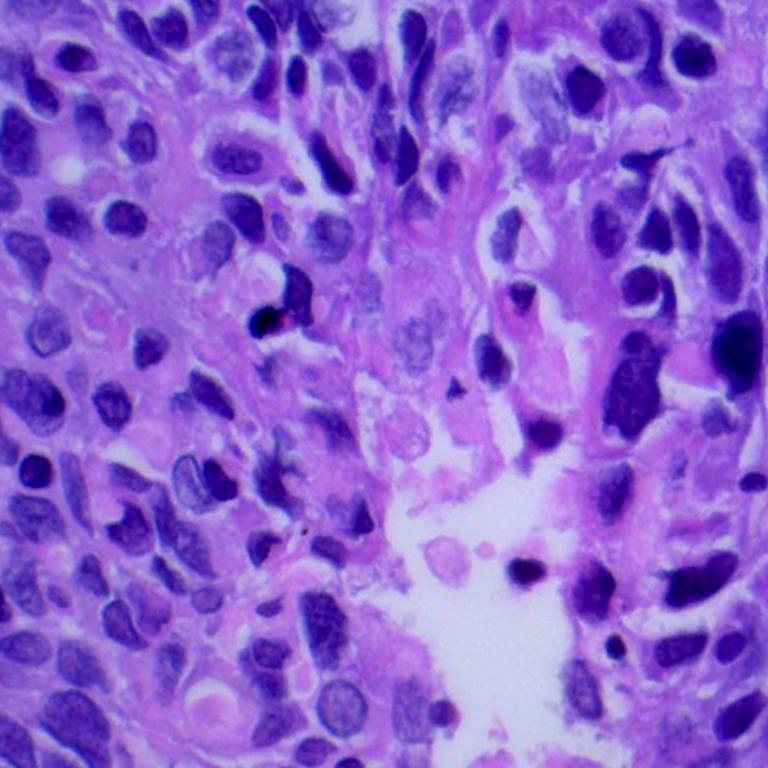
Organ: lung
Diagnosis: squamous carcinomas